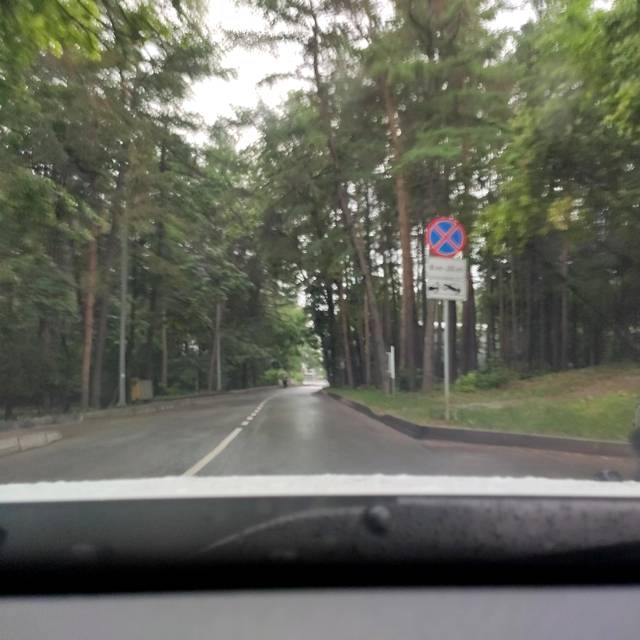
Region: Russia
Coordinates: 54.723, 56.019